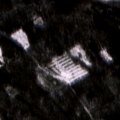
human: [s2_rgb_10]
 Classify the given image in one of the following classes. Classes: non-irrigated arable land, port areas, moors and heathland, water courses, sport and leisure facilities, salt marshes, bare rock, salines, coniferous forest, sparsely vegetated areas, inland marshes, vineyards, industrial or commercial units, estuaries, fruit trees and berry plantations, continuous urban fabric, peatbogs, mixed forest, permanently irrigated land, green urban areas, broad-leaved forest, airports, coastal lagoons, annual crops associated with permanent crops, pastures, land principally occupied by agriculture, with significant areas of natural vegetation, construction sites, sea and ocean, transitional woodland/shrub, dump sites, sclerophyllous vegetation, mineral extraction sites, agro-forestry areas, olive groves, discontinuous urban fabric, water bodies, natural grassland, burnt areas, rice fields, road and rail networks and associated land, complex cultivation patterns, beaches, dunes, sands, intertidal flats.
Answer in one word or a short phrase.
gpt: coniferous forest, mixed forest